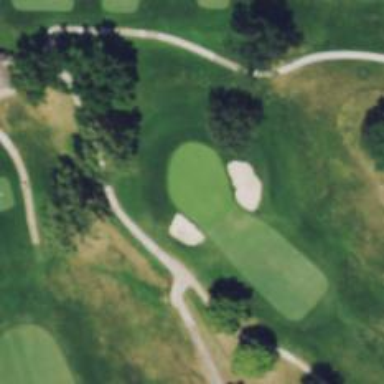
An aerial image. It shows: Golf course.